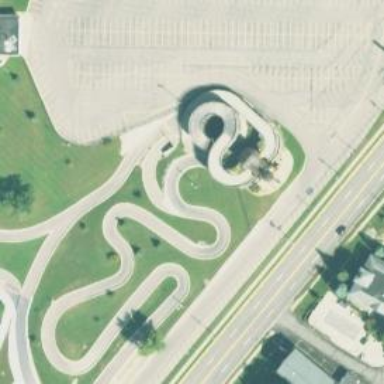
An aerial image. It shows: Karting raceway road for racing enthusiasts.